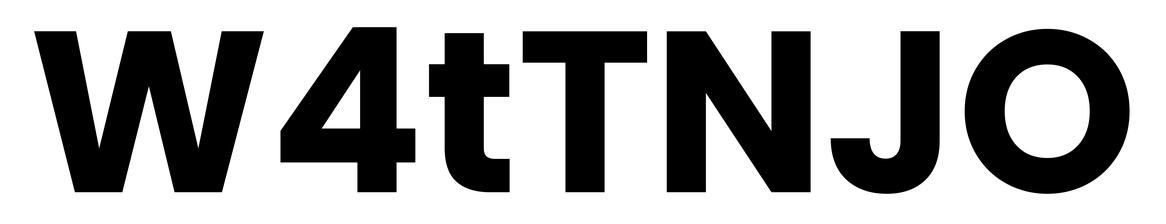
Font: Poppins-Bold